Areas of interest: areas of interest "Scenic Spot"
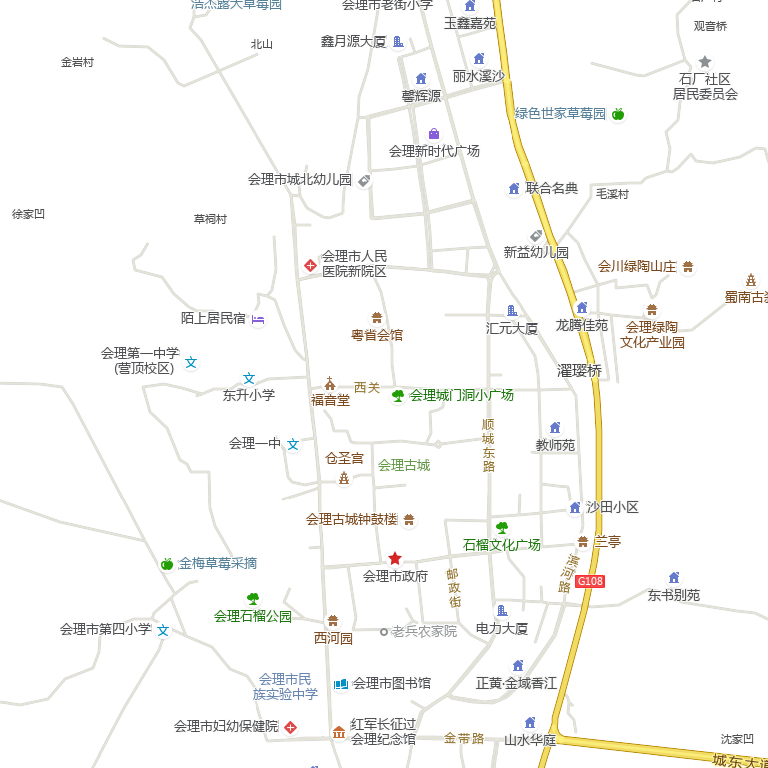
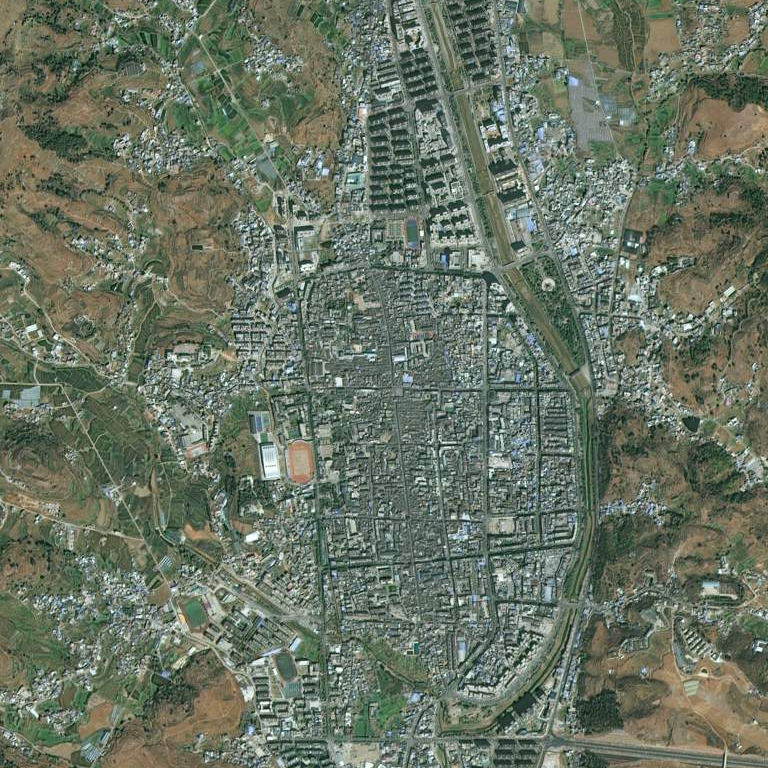